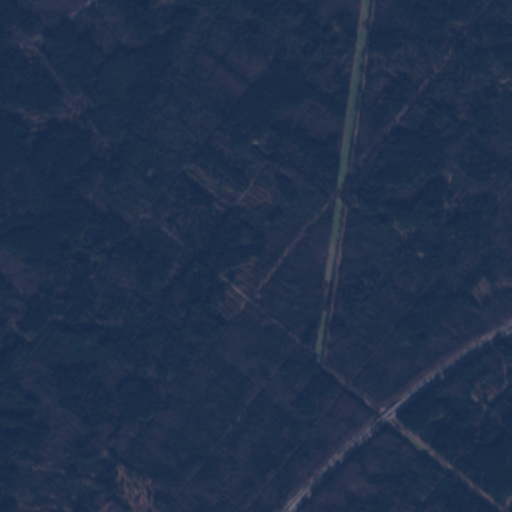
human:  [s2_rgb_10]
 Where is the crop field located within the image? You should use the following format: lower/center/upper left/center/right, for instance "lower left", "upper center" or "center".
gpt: The crop field is located in the lower right of the image.
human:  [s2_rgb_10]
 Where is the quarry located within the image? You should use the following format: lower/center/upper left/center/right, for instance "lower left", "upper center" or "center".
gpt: The quarry is located in the upper center of the image.
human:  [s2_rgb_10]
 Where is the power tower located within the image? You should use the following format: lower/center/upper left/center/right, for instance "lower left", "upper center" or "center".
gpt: There is no power tower in the image.